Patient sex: F
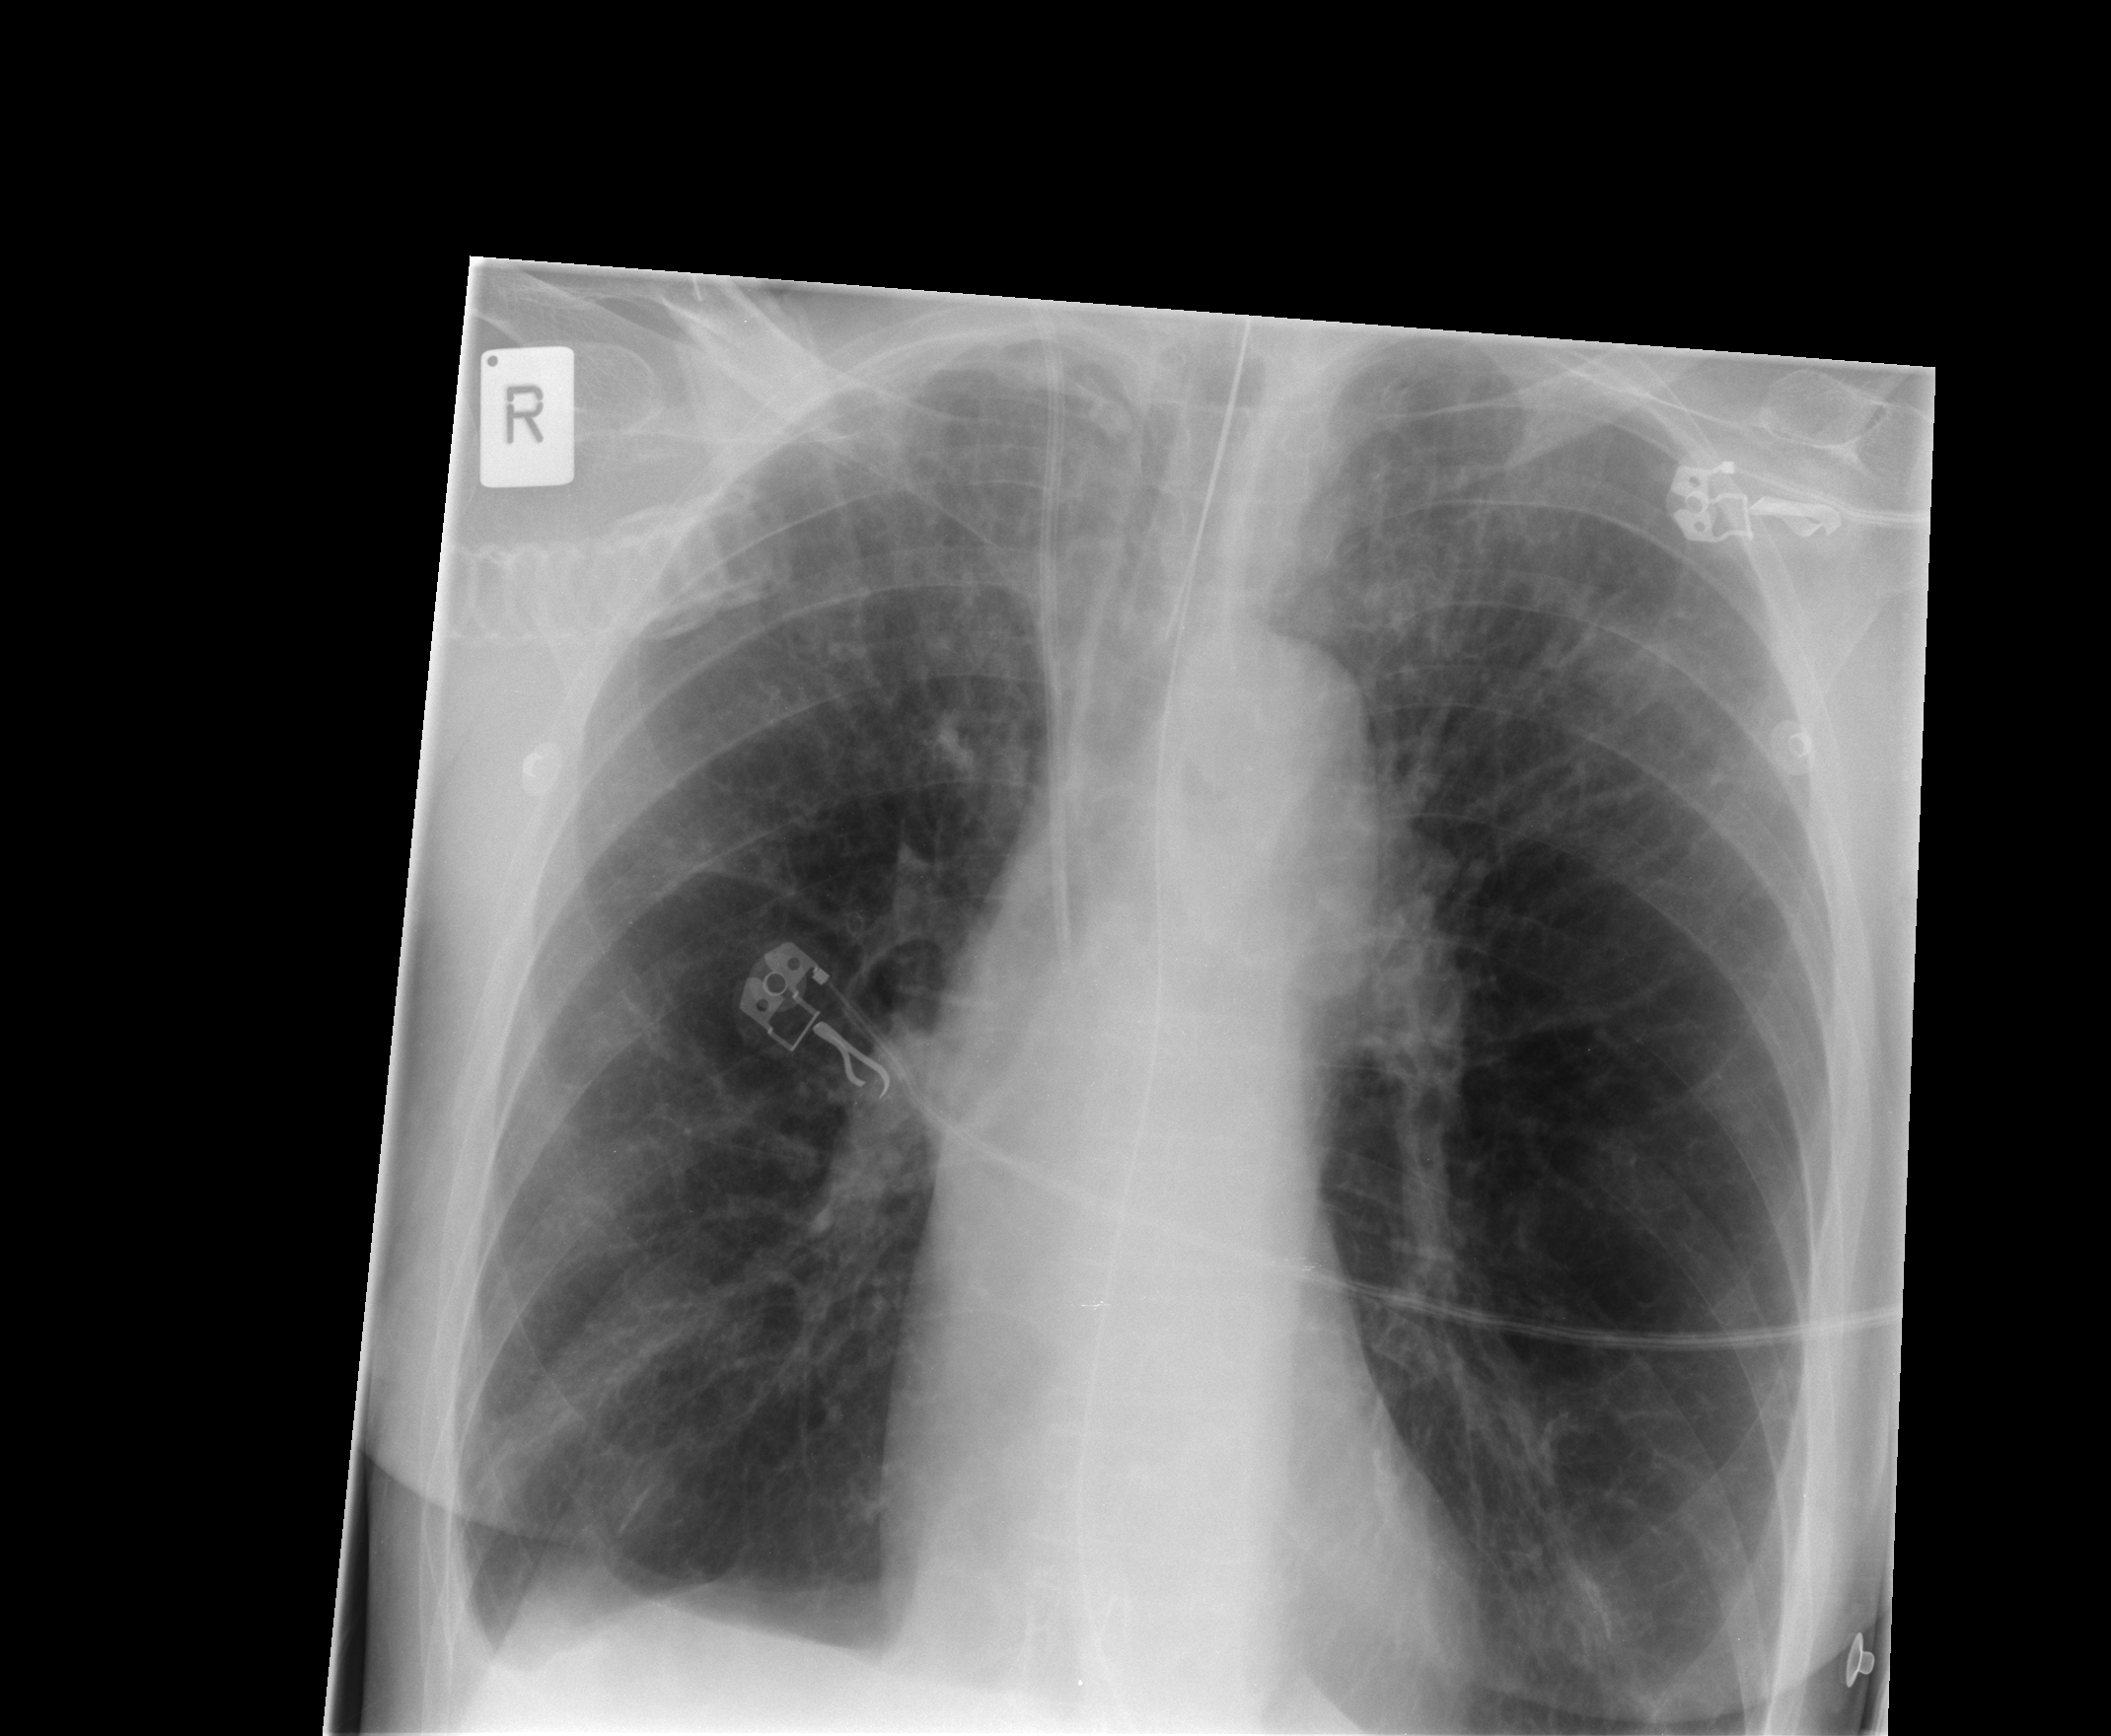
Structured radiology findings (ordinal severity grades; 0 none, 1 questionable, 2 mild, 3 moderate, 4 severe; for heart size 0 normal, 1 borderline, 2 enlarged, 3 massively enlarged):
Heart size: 0
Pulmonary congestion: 0
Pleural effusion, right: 0
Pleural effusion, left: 0
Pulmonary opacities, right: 2
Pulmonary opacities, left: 2
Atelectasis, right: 0
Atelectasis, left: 0